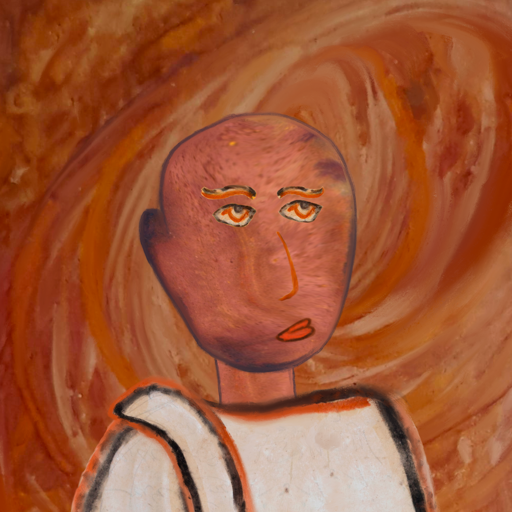
Background: Pious_Lady, Head And Neck Side: Mother_And_Son_Mother, Face Side: Experience, Bust: Roy_Bahadur, Hair Side: Blank, Head Accessory: Blank, Second Necklace: Blank, Necklace: Blank, Baby: Blank